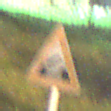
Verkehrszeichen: BeweglicheBruecke
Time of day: Night
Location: Outdoor (Suburban)
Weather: PartlyCloudy
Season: NotSpecified
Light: Artificial